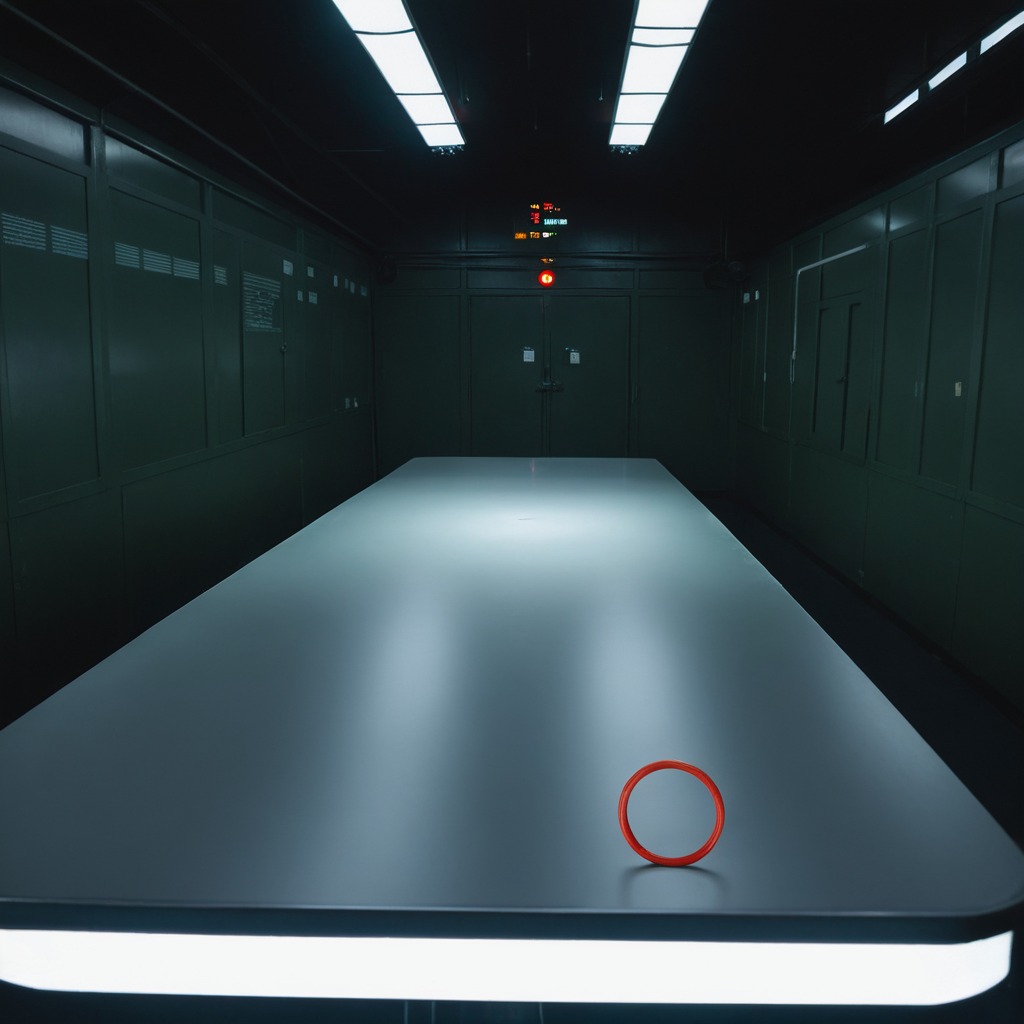
A rubber O-ring is lying on the table in a railway signal maintenance room.